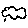
Label: cloud